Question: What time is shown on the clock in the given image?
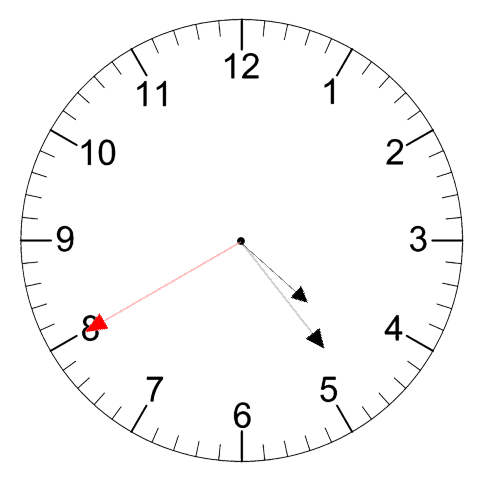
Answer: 04:23:40